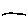
Label: line